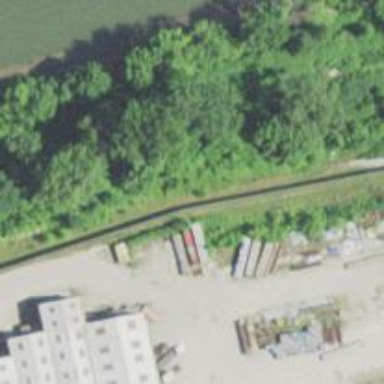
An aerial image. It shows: Abandoned railway.